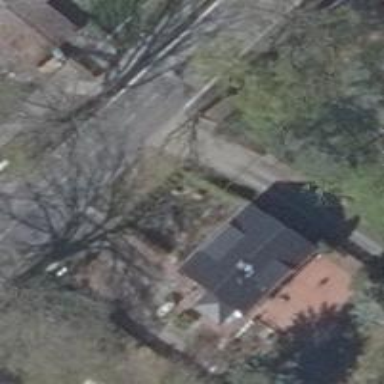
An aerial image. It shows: Driveway leading to service road.